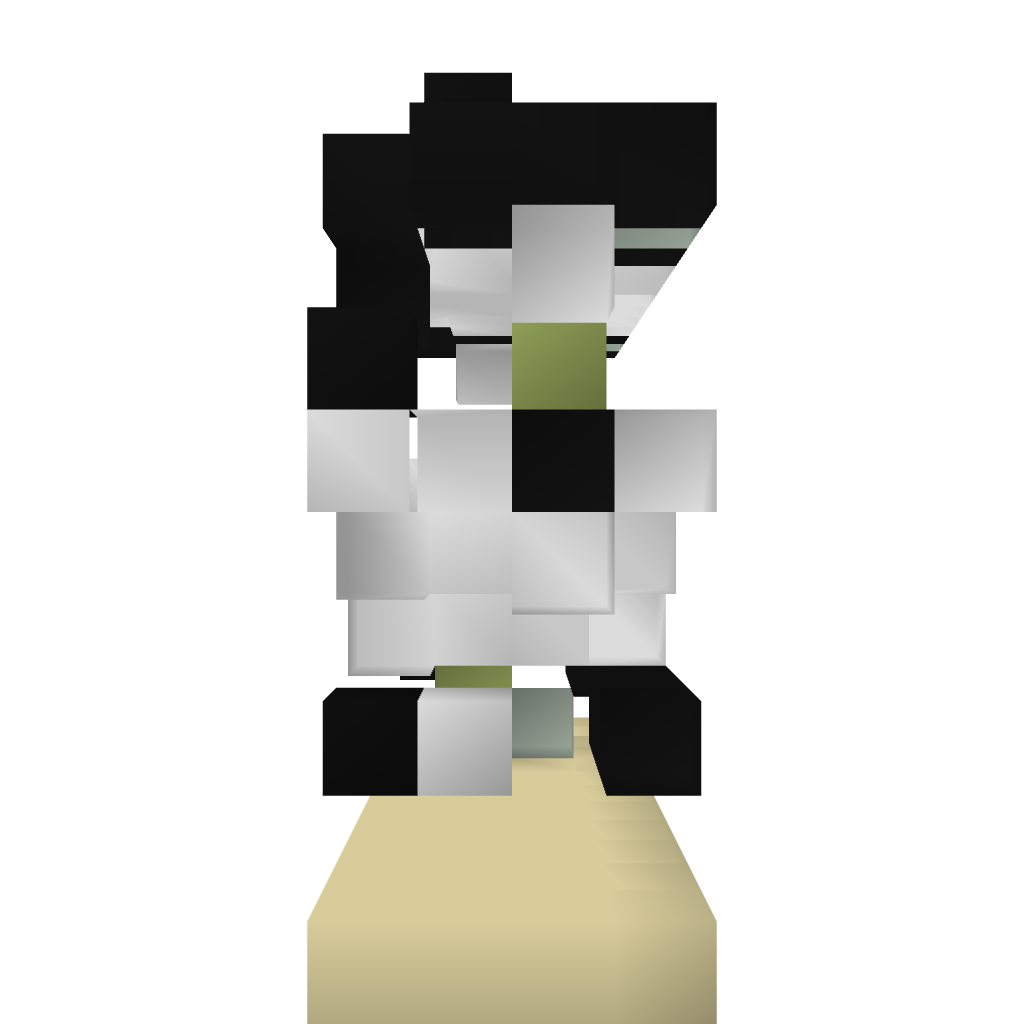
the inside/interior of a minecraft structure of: FAST 4x4 Vault Door